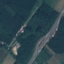
Land use / land cover: Highway